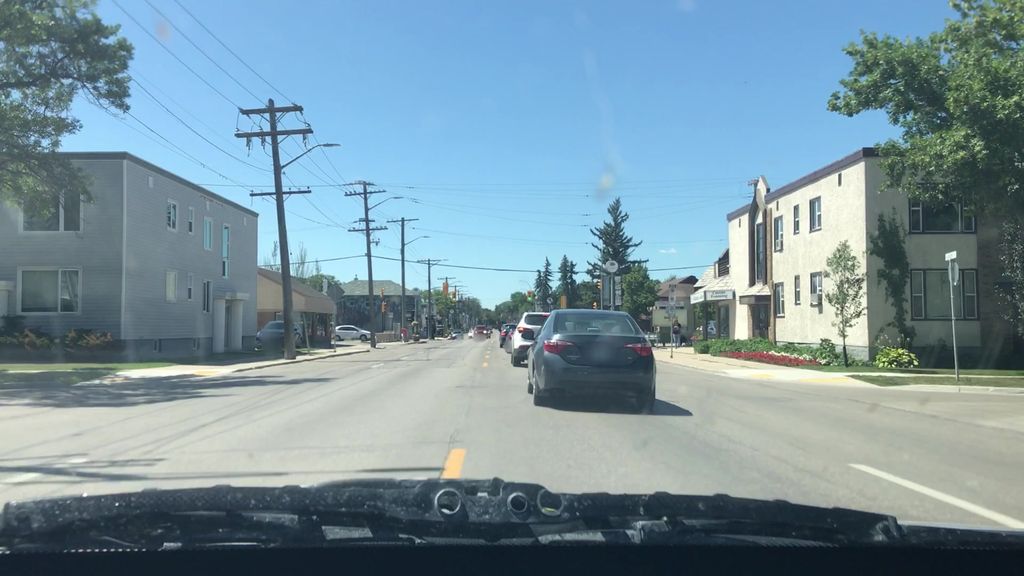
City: winnipeg